Platform: macOS
Application: Arc Browser
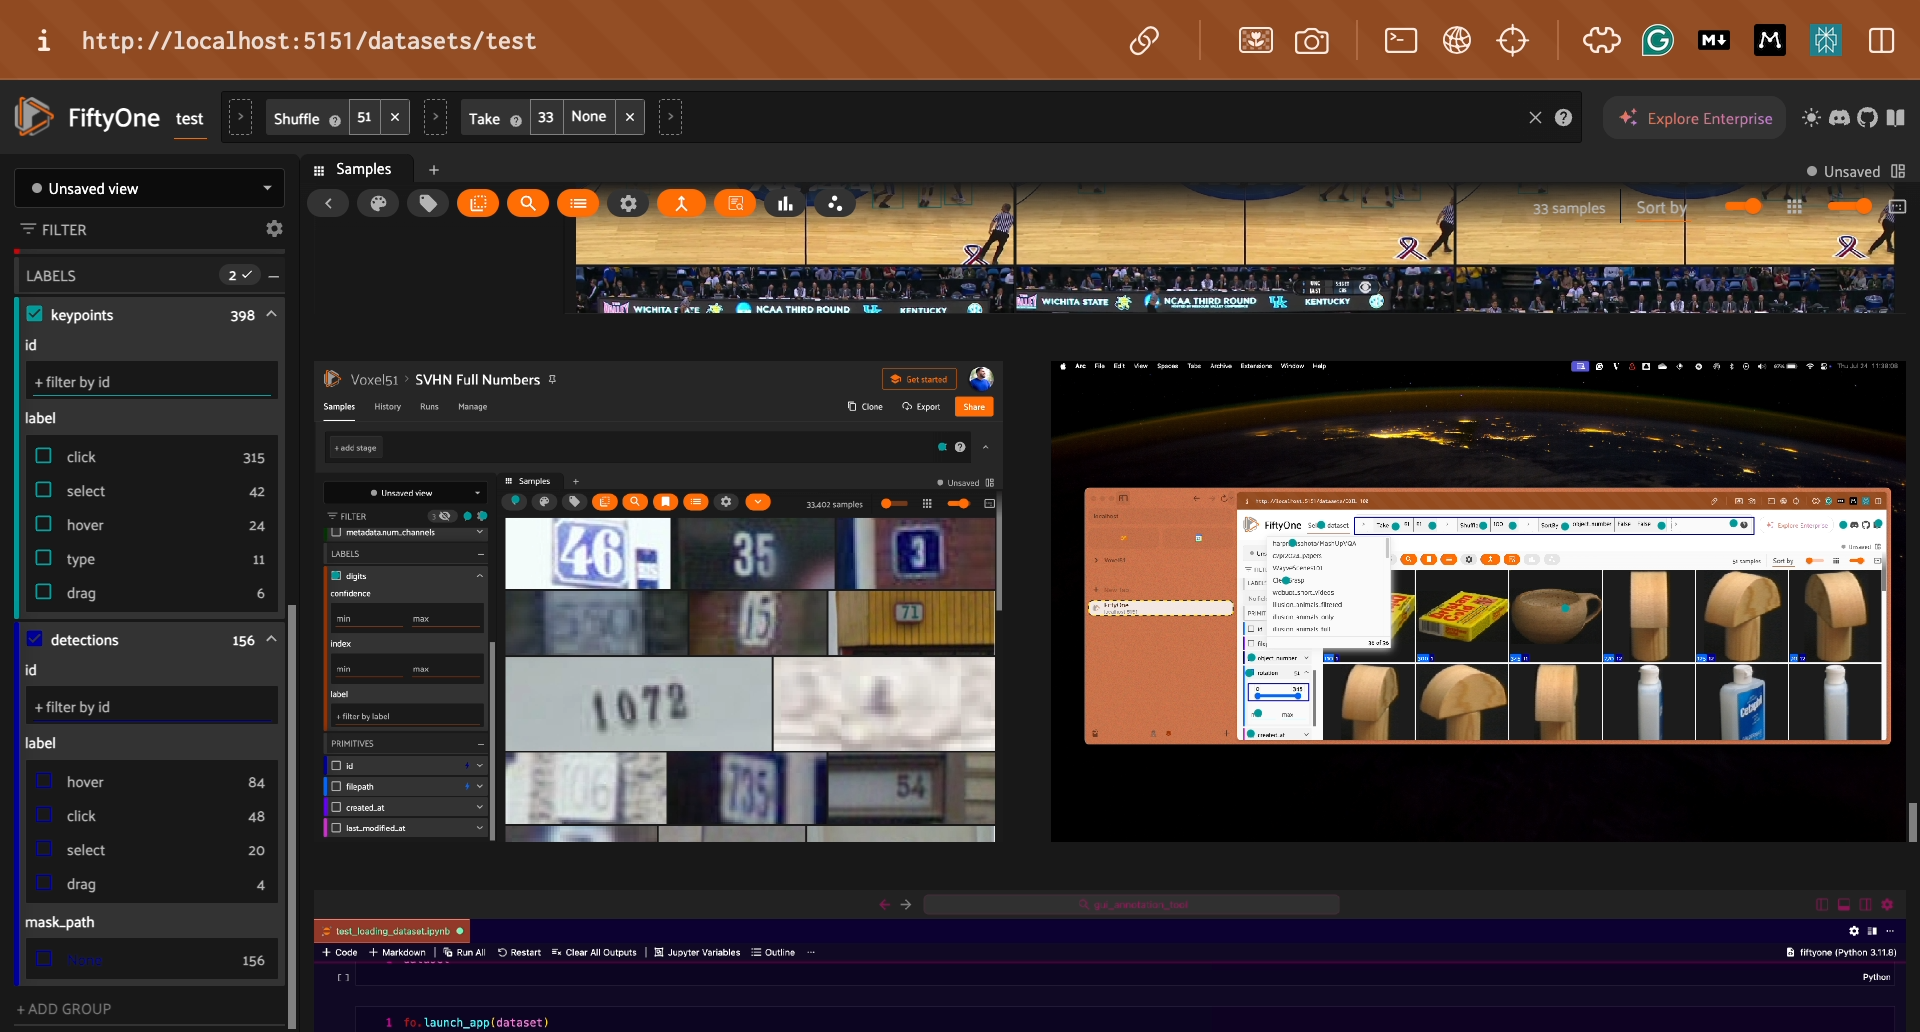
task_description: Locate the label
action_type: hover
element_info: Menu Item
steps_since_start: 1